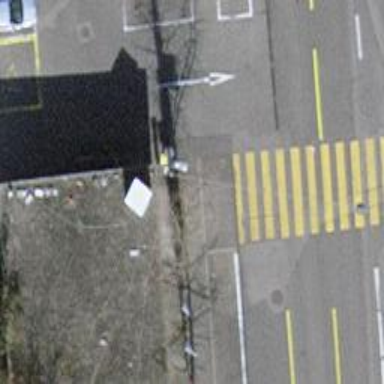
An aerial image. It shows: Post box.